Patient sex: M
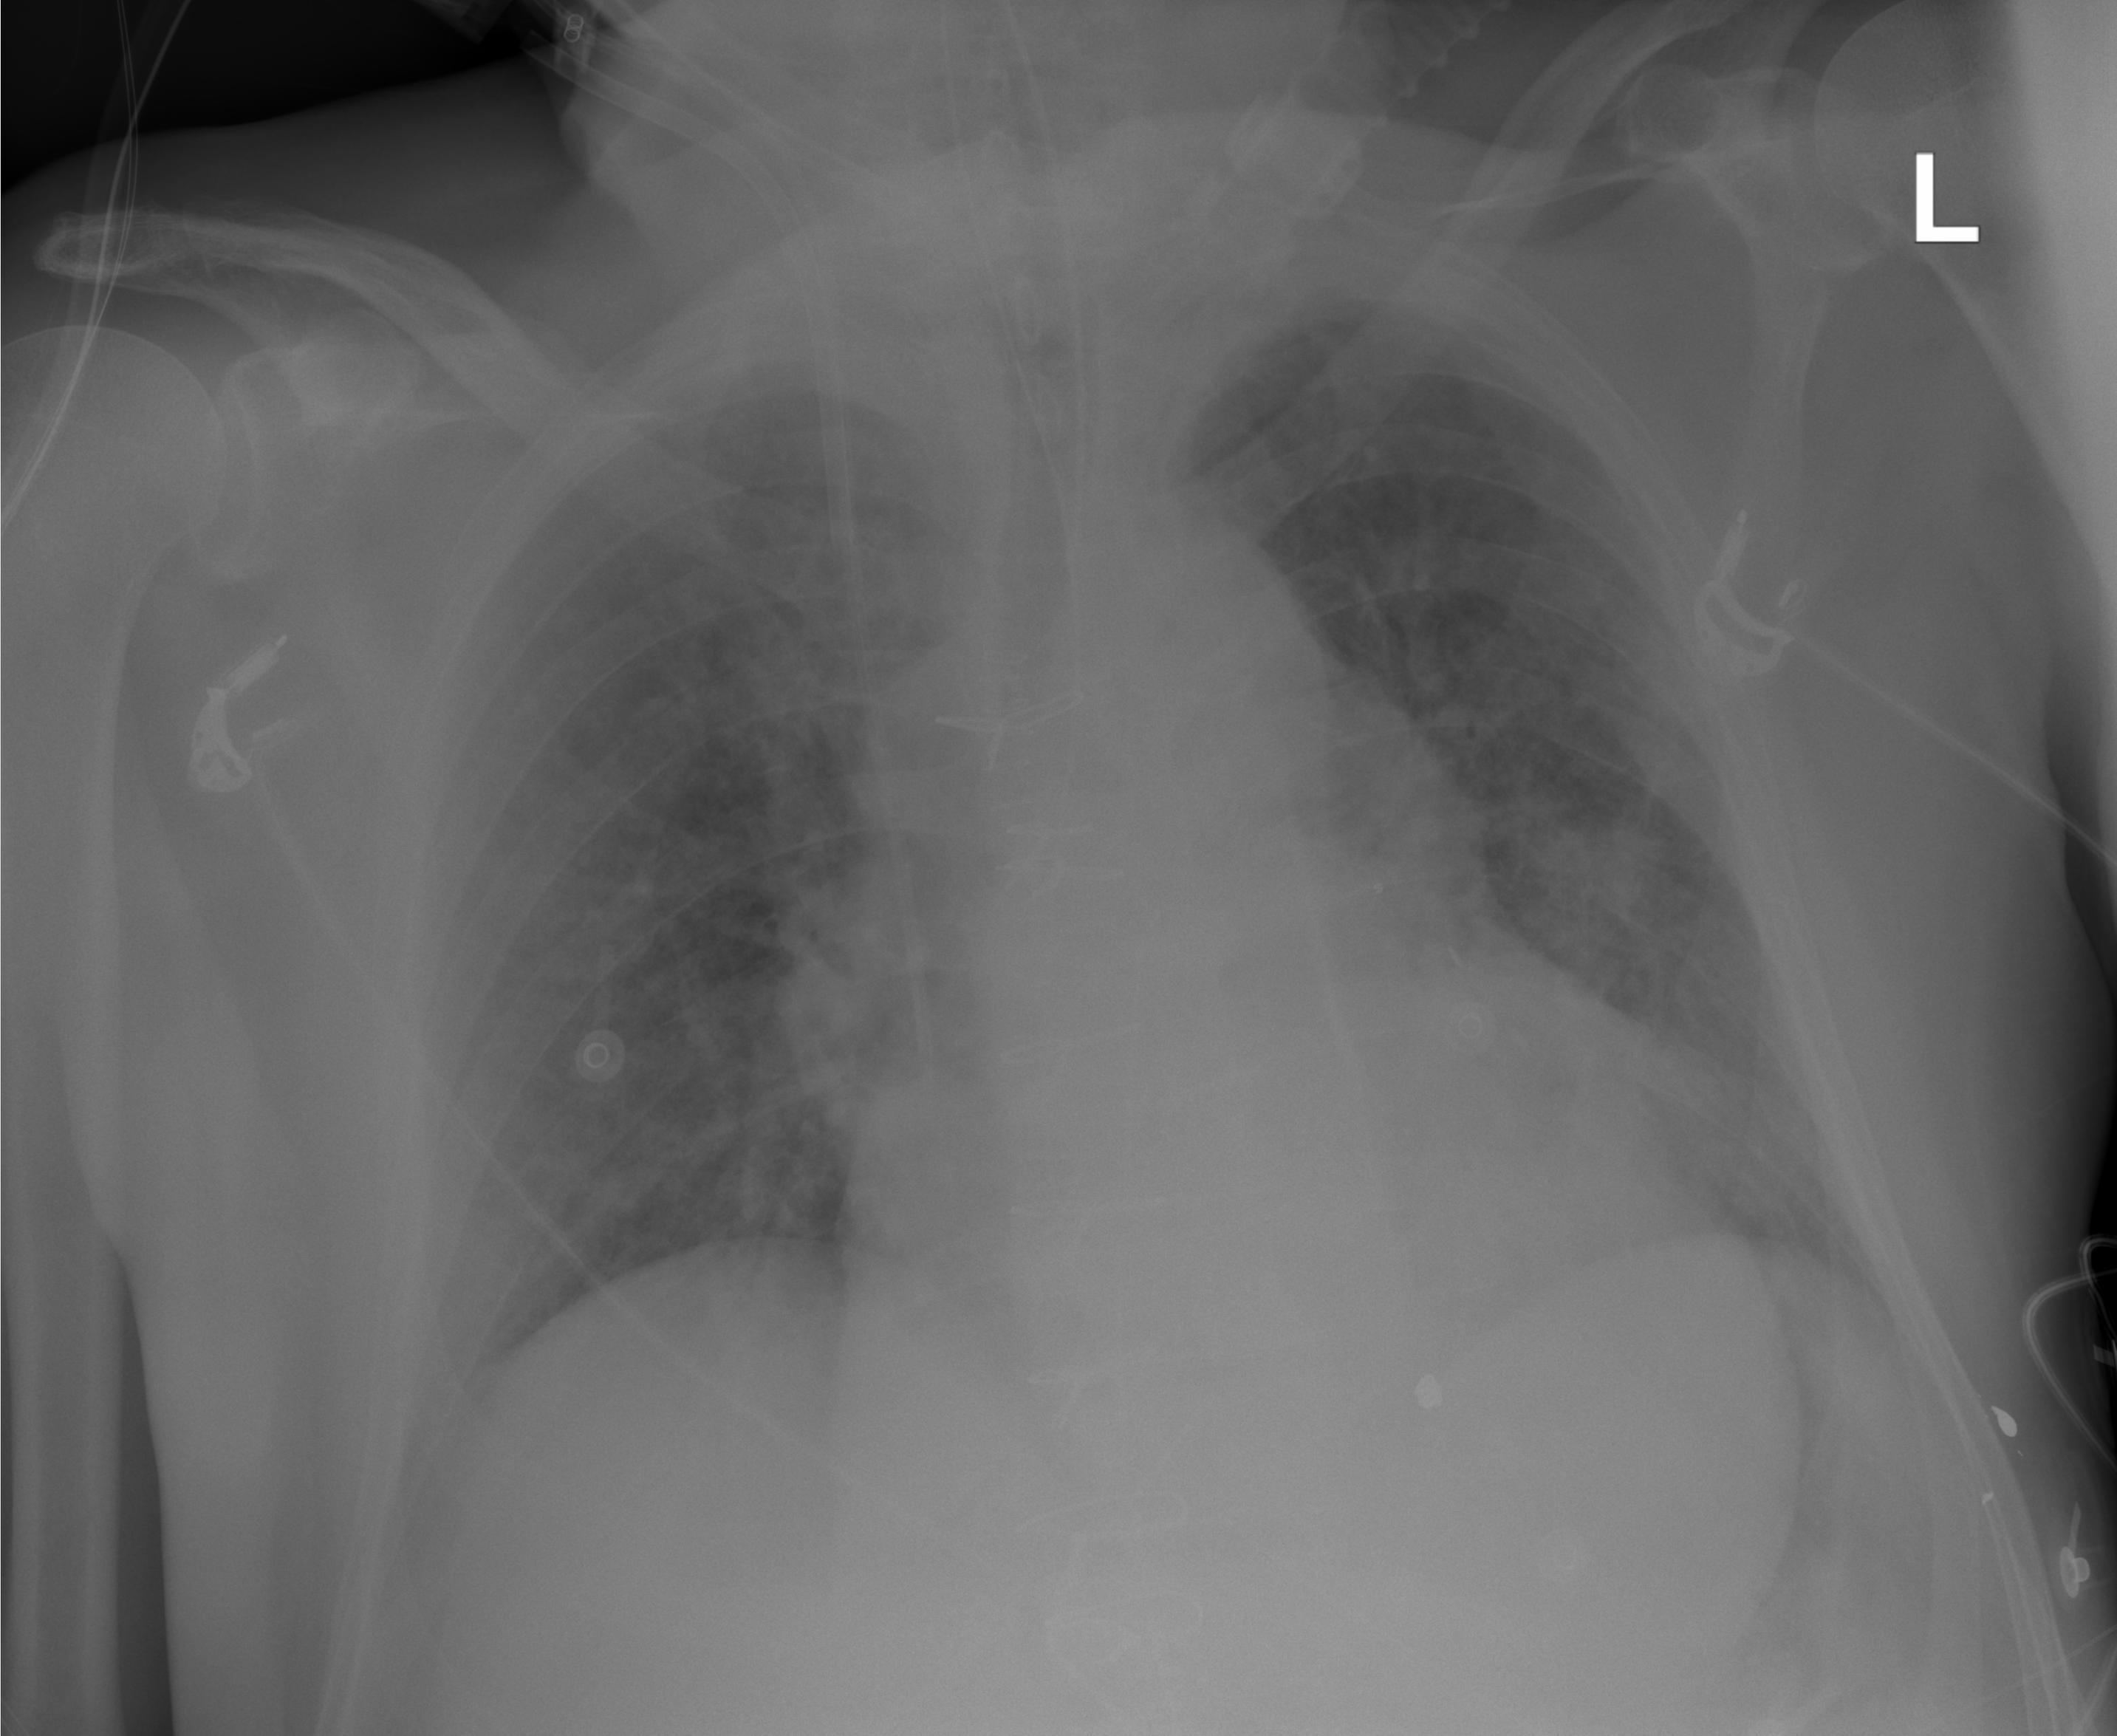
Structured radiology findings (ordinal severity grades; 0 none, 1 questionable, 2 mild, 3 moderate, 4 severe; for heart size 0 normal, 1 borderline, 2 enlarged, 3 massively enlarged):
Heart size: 0
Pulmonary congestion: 3
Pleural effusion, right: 0
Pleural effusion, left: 0
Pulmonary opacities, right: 2
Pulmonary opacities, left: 2
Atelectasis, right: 2
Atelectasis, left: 2